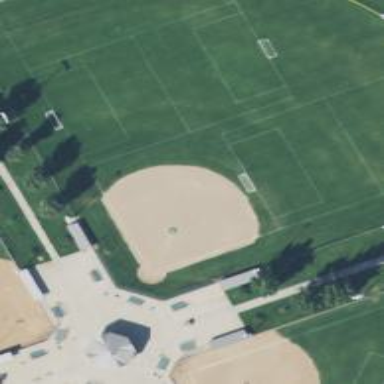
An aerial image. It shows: Baseball pitch for leisure land.